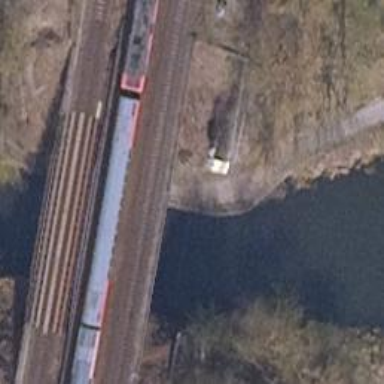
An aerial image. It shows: Railway bridge.